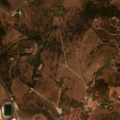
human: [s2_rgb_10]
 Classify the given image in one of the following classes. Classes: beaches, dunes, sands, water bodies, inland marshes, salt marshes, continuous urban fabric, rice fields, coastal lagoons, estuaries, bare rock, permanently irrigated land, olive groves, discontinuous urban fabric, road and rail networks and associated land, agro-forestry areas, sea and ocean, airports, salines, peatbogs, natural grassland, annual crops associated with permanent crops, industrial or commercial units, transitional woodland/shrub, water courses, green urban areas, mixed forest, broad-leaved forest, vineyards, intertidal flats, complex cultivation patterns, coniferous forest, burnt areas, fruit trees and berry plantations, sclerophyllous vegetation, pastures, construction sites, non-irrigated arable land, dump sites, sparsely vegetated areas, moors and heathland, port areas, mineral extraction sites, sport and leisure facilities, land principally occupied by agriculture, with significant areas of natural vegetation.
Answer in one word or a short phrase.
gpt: continuous urban fabric, non-irrigated arable land, pastures, annual crops associated with permanent crops, land principally occupied by agriculture, with significant areas of natural vegetation, broad-leaved forest, transitional woodland/shrub